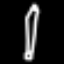
Label: pencil